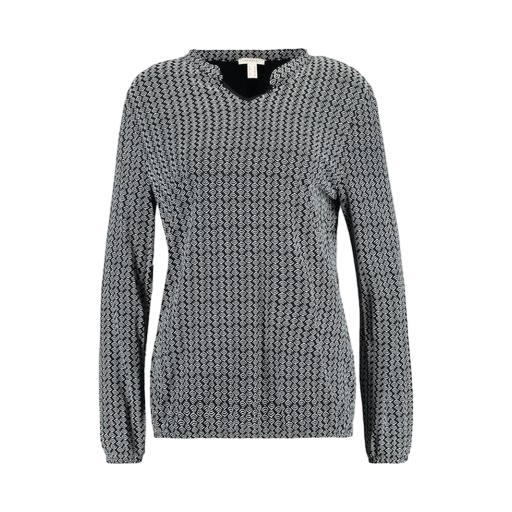
black petite printed mock-neck top only macy, black and white long sleeved shirt, blue women's chain neck long sleeve shirt, white background